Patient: sex M, age 78
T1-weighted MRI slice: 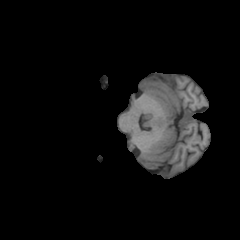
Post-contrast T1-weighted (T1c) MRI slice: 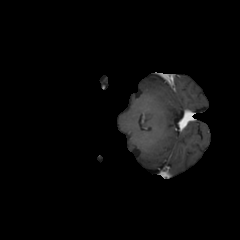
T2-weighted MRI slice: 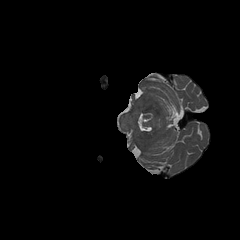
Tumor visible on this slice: no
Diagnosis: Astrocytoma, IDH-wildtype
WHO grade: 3